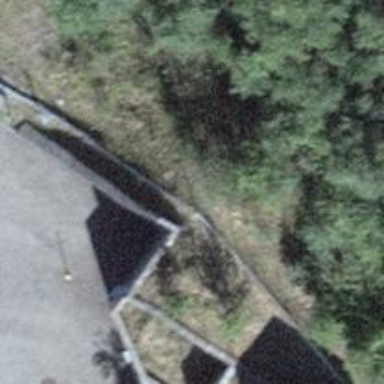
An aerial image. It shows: Concrete retaining wall.